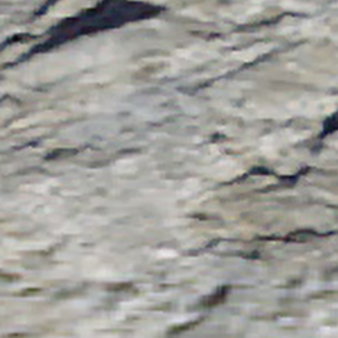
Label: other